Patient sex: F
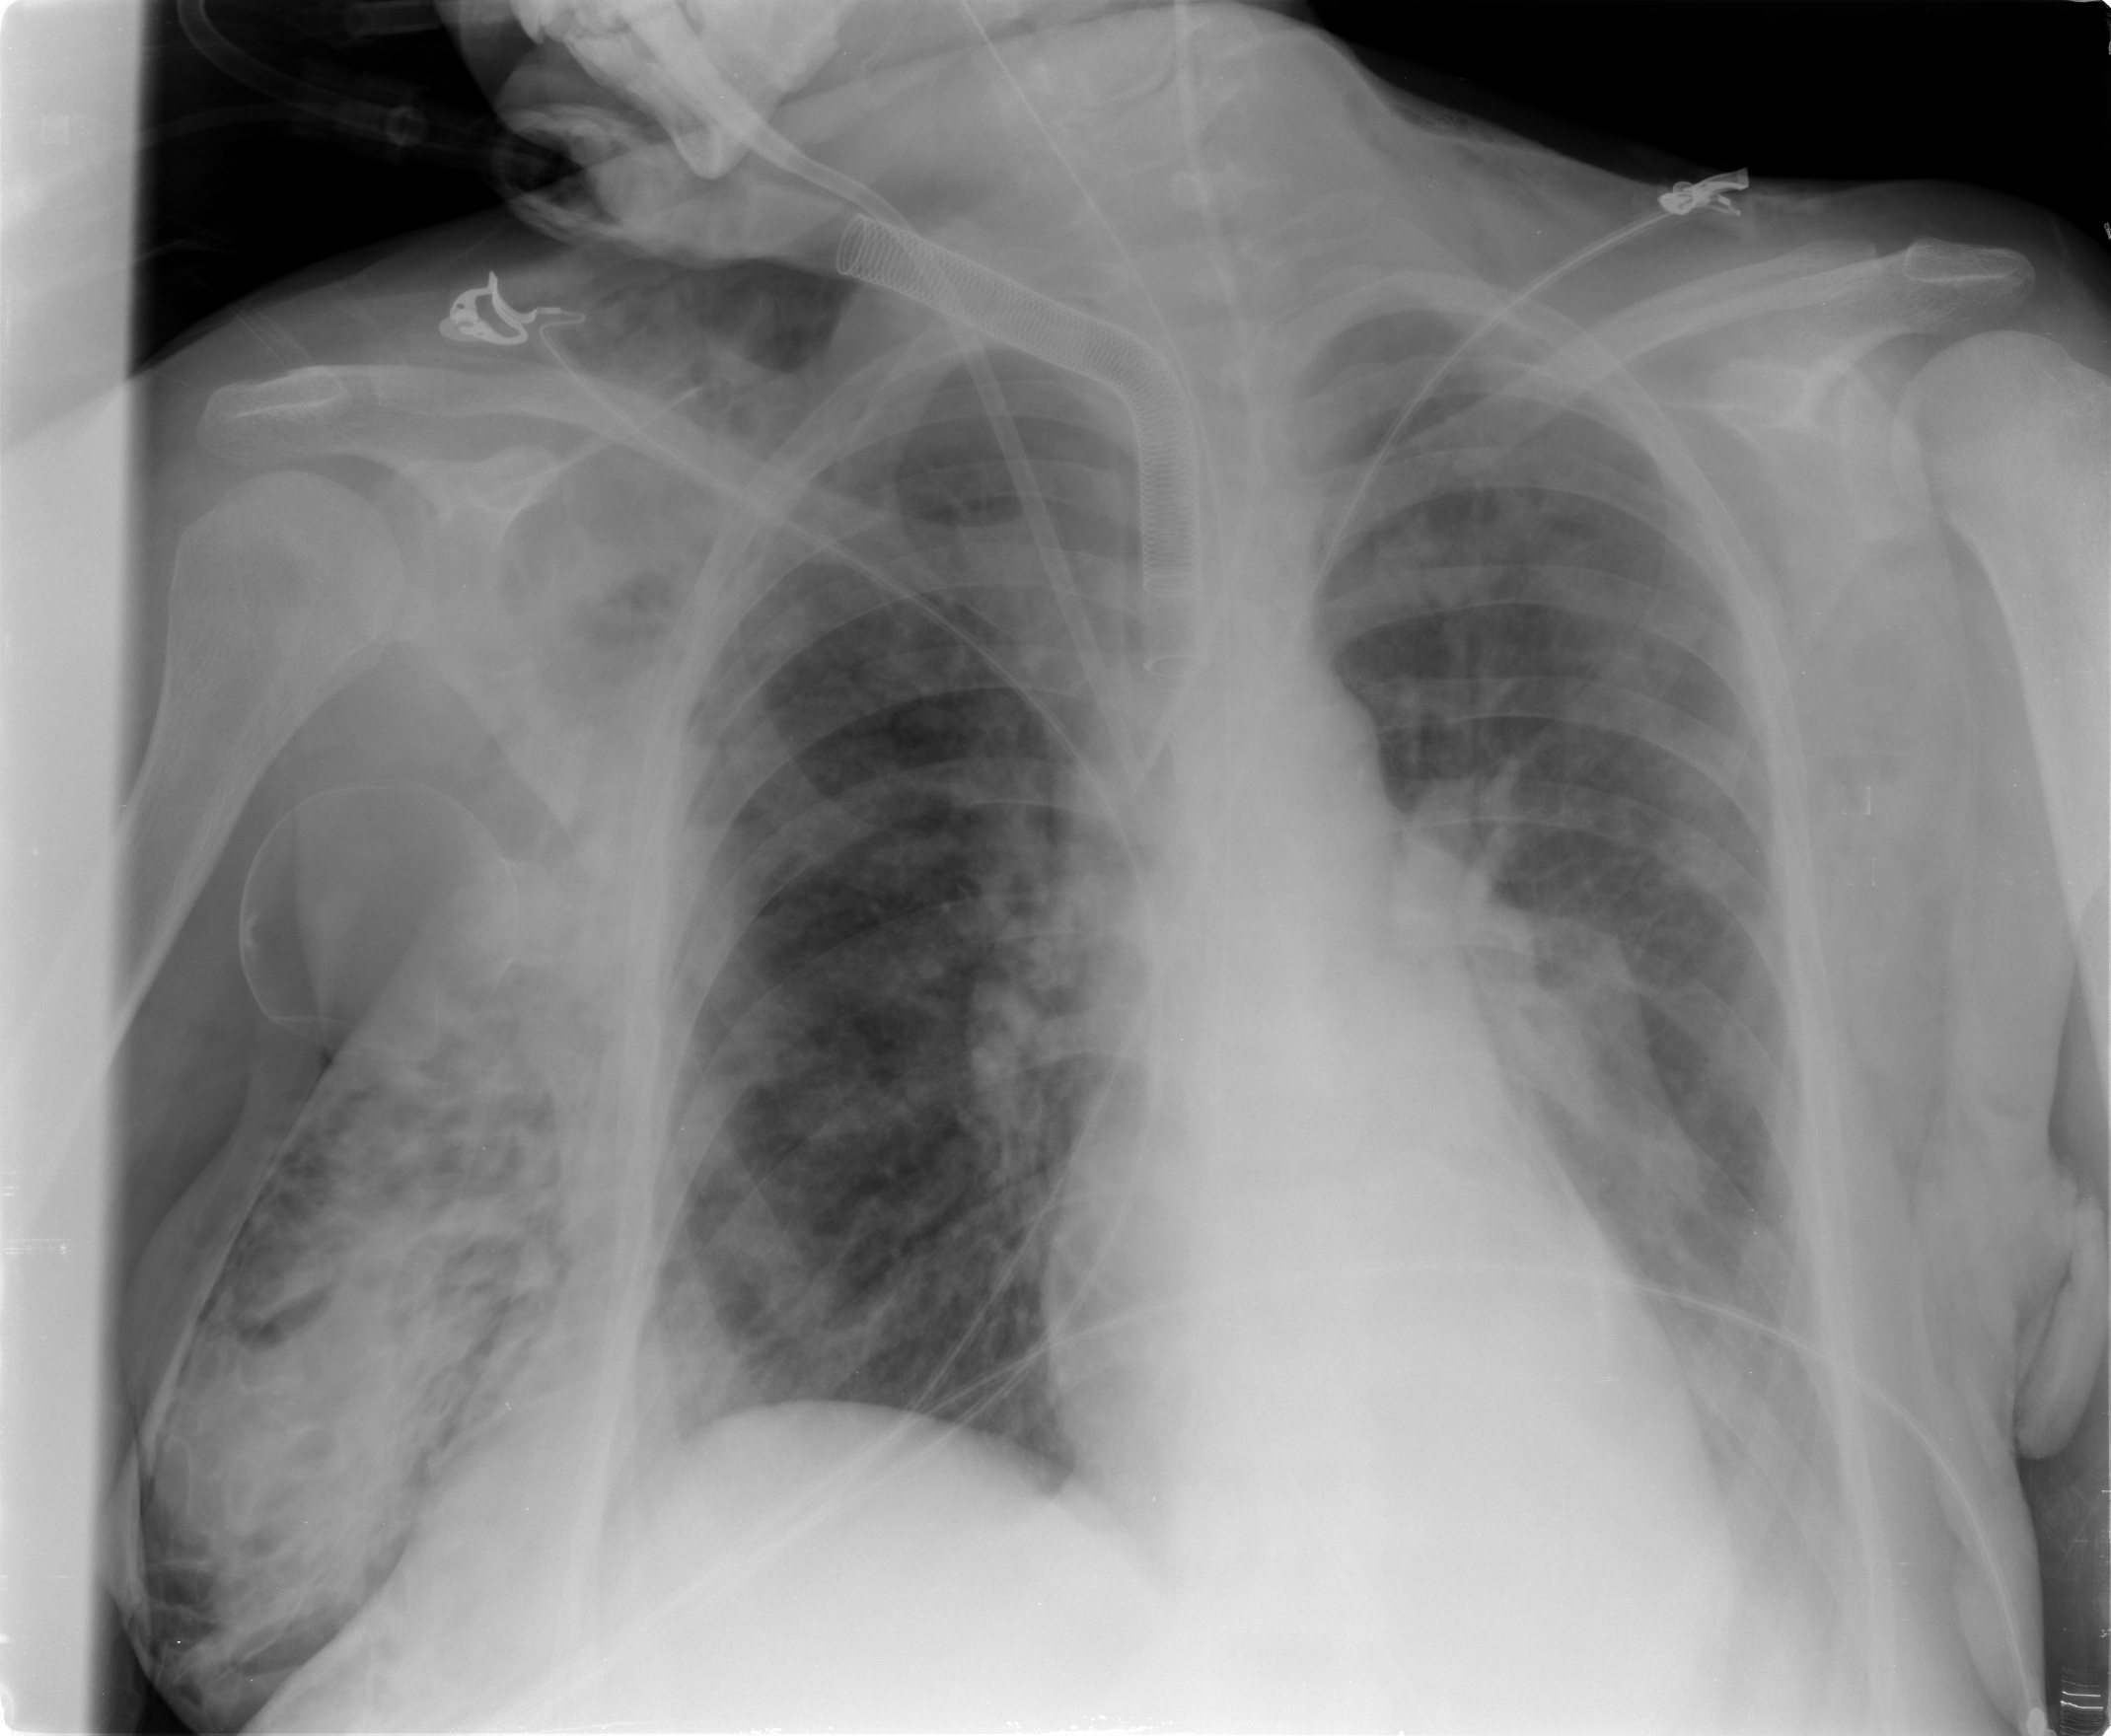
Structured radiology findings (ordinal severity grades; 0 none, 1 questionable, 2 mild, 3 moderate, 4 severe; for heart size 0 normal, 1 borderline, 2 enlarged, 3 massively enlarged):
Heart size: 1
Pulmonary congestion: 1
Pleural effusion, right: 0
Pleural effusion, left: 1
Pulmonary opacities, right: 1
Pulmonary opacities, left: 1
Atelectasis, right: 2
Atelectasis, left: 2